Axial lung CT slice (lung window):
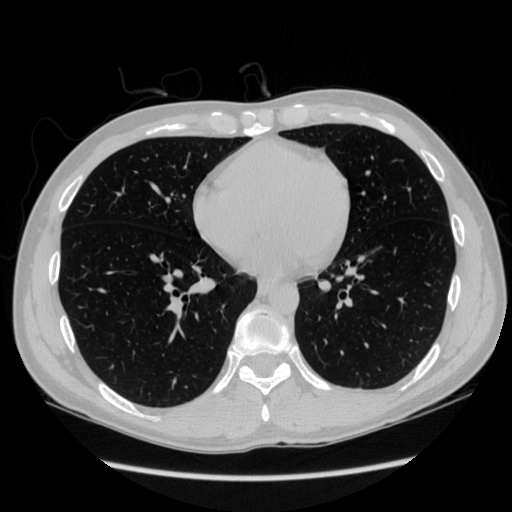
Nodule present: no